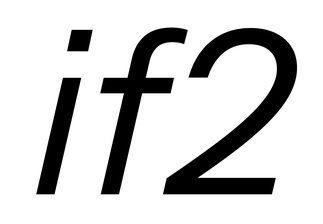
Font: InstrumentSans-Italic_Italic